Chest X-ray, PA view. Patient: 48 years old, sex M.
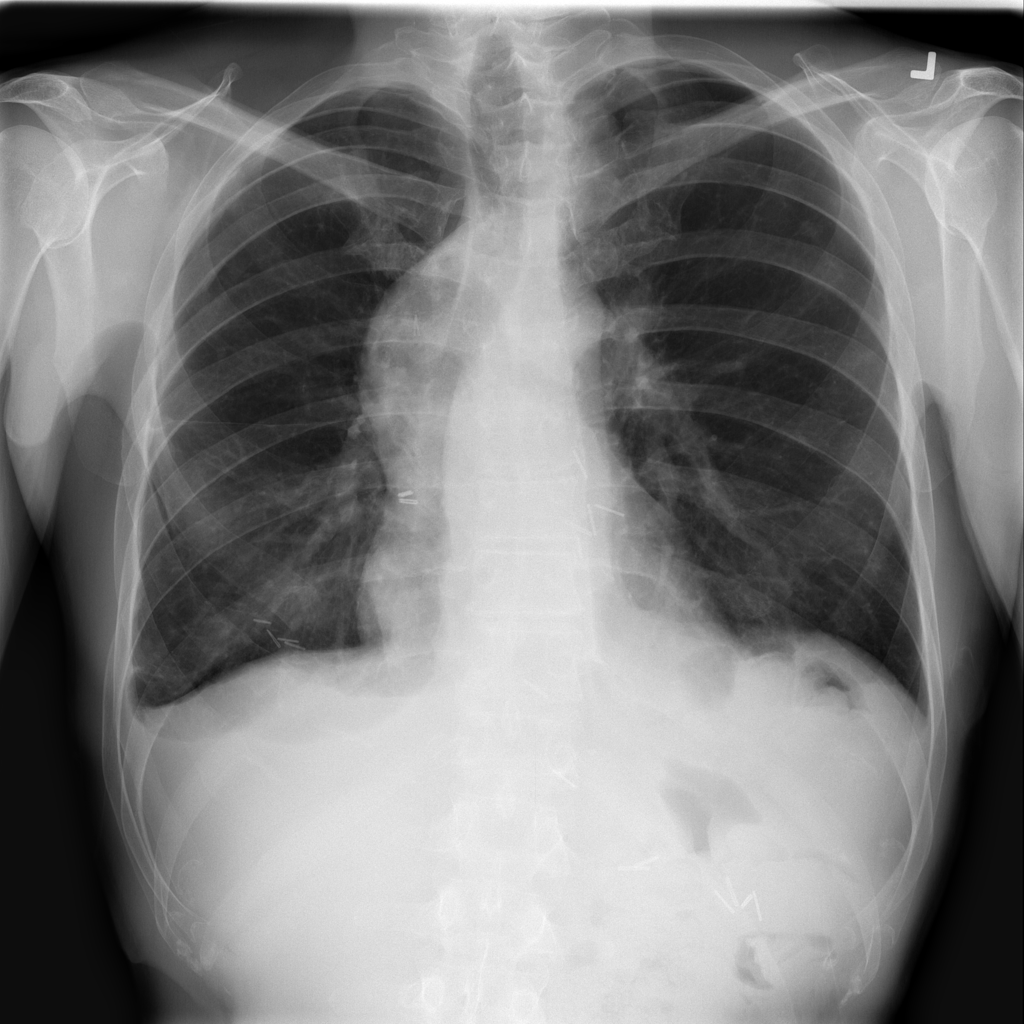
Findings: Effusion